Question: I am having some trouble with the UIButton.
This is my code:

I am not using the Interface Builder and I am a new programmer.
What I want is that when the button is selected the title changes and the button's transparency changes from half visible to fully visible.
Thanks in advance, -Marnix
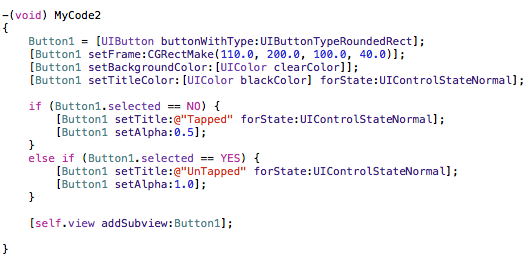
Answer: The problem is that the 'if' statement is just executed once, when you're creating the button. Inside 'MyCode2', add this line:
'''
[Button1 addTarget:self action:@selector(buttonAction:) forControlEvents:UIControlEventTouchDown];
'''
Every time that the button's pressed, the 'buttonAction' method will be executed, so:
'''
- (IBAction)buttonAction:(id)sender {
if(Button1.selected == NO) {
// Do your "NO" stuff
}else if(Button1.selected == YES) {
// Do your "YES" stuff
}
}
'''
You have to declare this IBAction in your '.h' and add this method in your '.m' file.